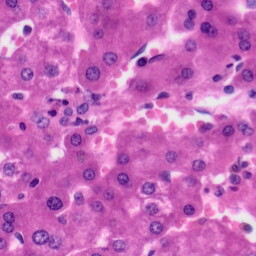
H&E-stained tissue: Liver